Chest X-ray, AP view. Patient: 65 years old, sex F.
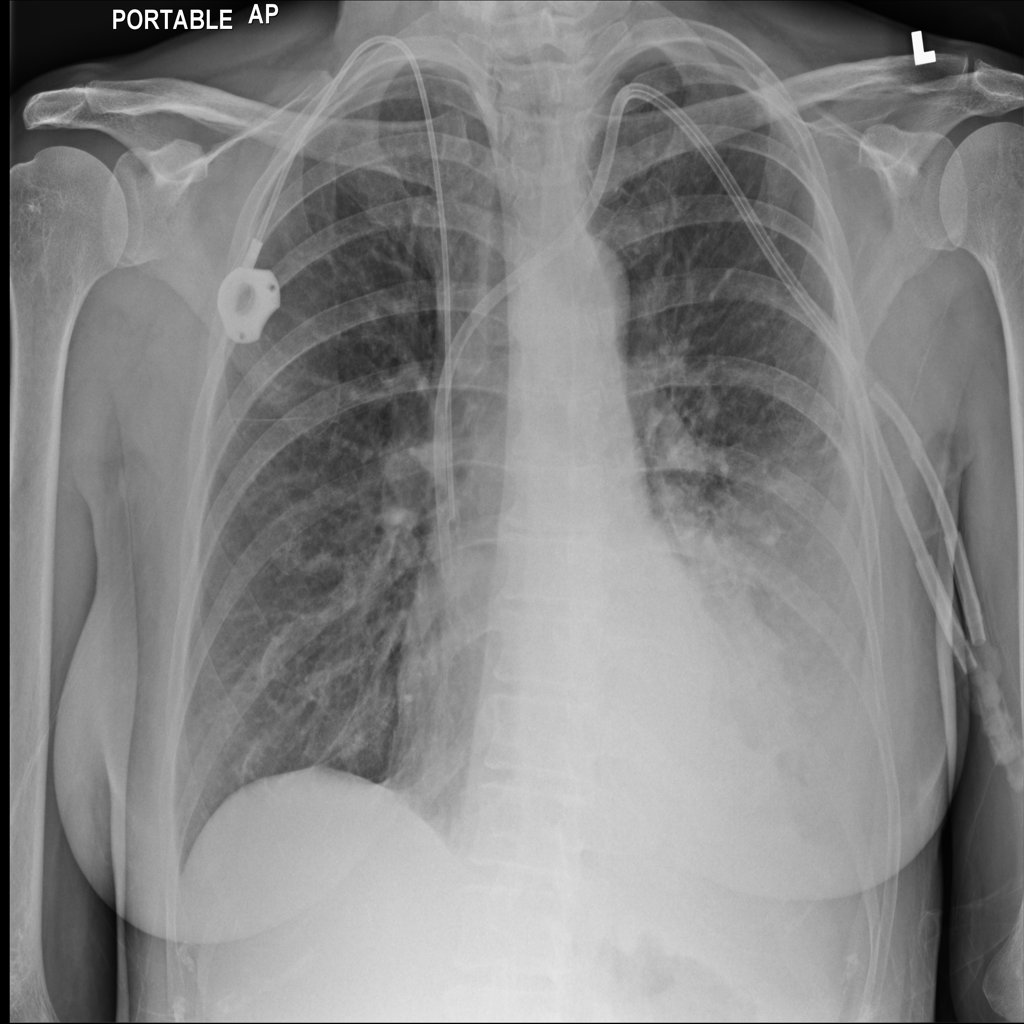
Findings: Atelectasis, Effusion